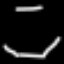
Label: octagon